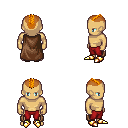
a pixel art fantasy rpg character, male body template, human, tanned skin, brown cape, red pants, dark blonde short mohawk hairstyle, gold boots, four views (front, back, left, right), 2x2 character sprite sheet, small pixel art, hard edges, no anti-aliasing